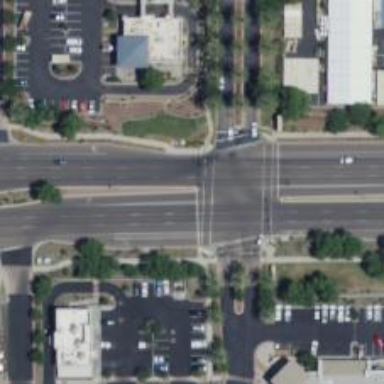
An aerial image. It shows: Solid stop line on the road.